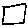
Label: square